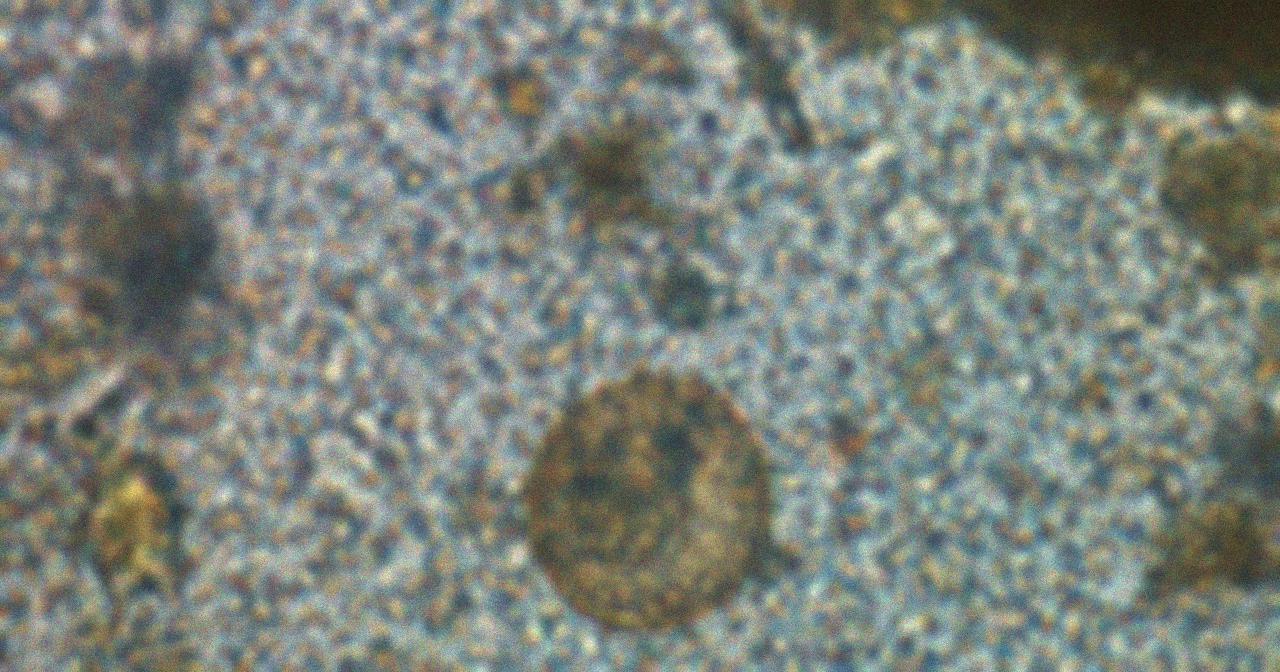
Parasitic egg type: Hymenolepis diminuta